Field crop: maize
Growth stage: 2
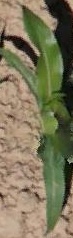
Species: maize